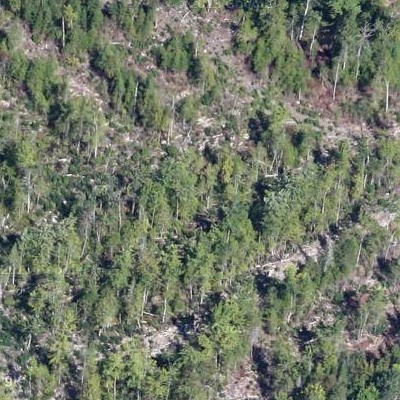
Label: eForest